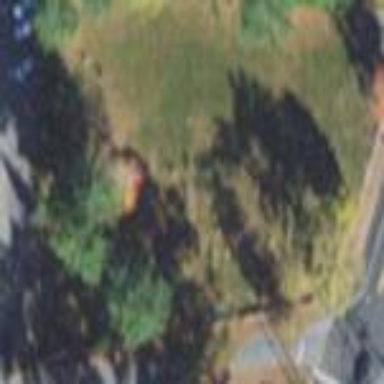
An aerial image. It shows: Cemetery that holds historical significance.